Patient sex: M
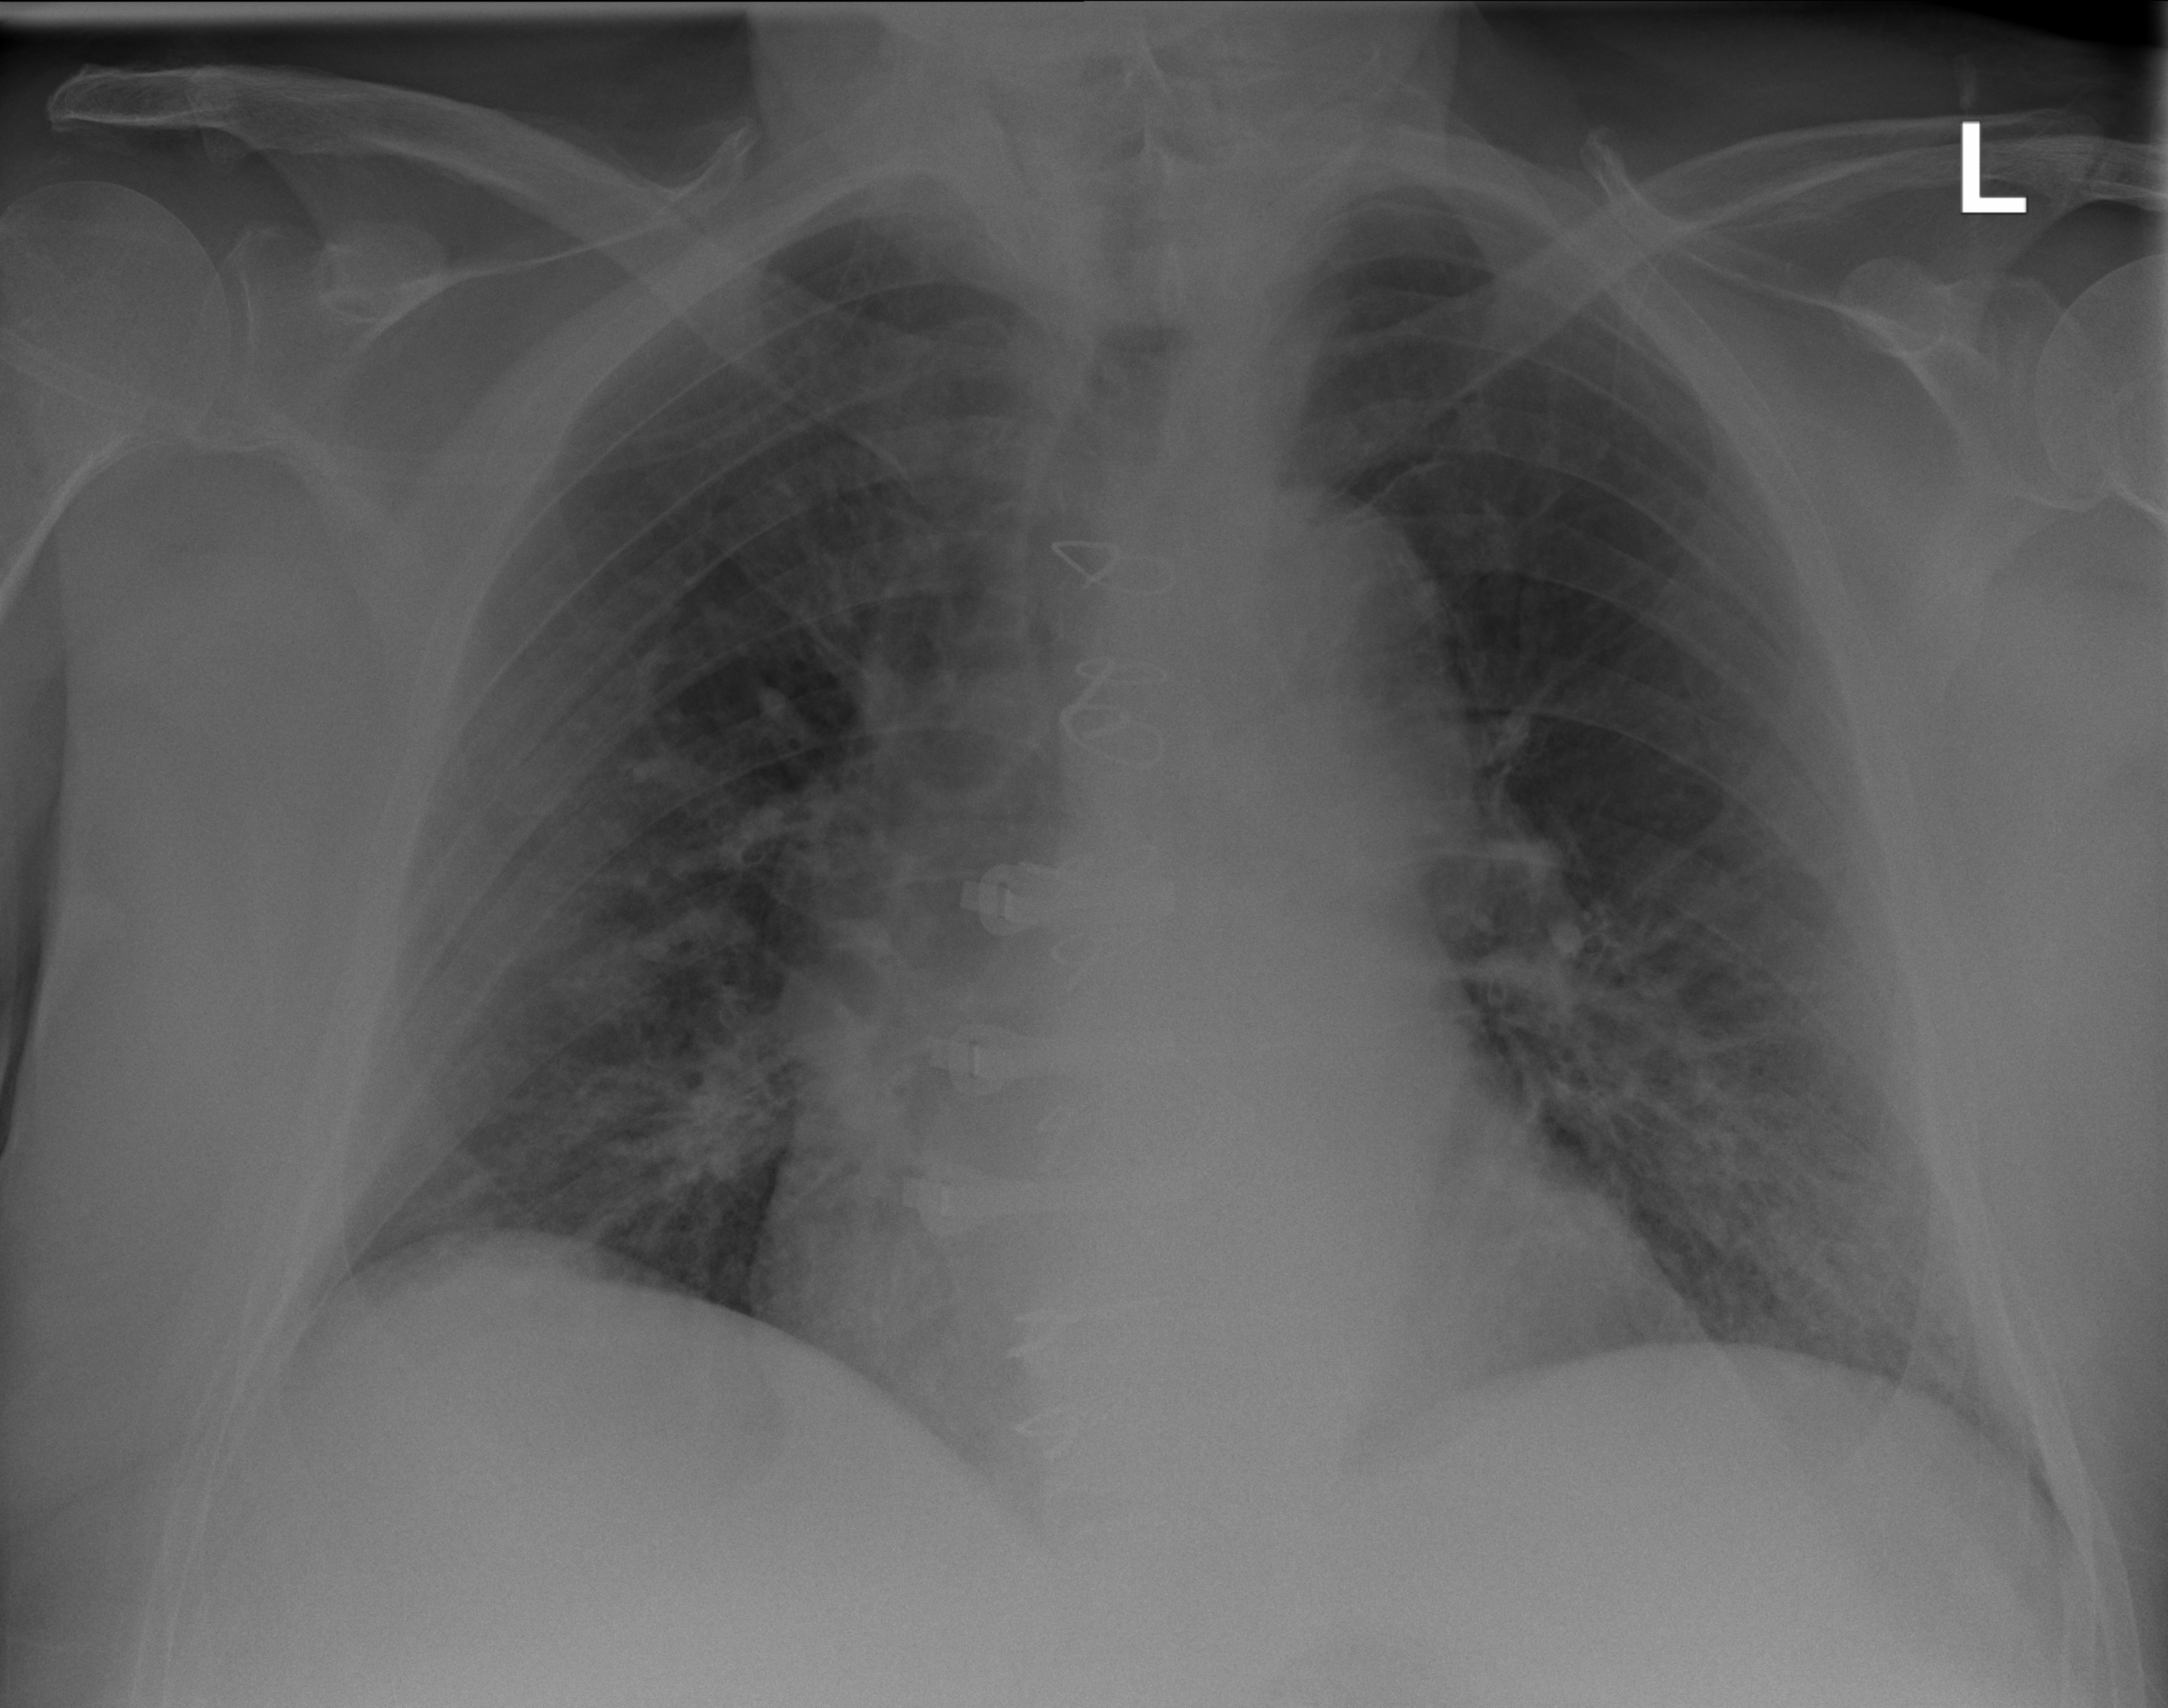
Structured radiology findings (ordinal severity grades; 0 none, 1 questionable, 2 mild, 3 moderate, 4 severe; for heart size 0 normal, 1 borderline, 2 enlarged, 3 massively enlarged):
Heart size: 2
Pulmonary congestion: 2
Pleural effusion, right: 0
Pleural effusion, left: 0
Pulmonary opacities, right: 2
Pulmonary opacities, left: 3
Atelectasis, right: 2
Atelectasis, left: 2